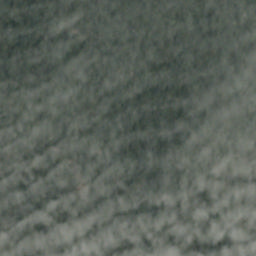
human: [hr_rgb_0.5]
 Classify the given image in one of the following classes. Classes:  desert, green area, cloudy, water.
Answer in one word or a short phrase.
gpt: cloudy